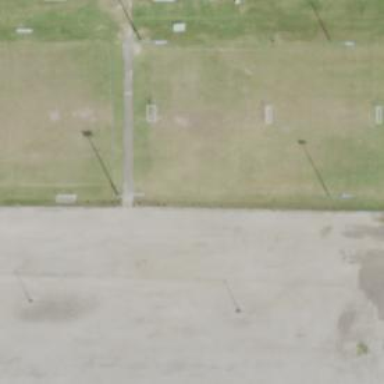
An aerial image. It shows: Soccer pitch for leisureland activities.